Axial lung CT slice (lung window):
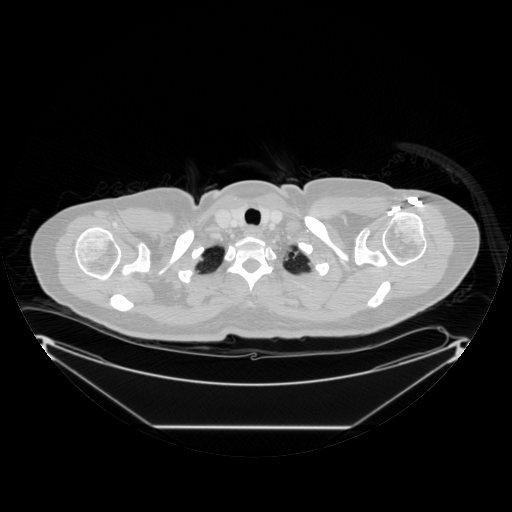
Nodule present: no